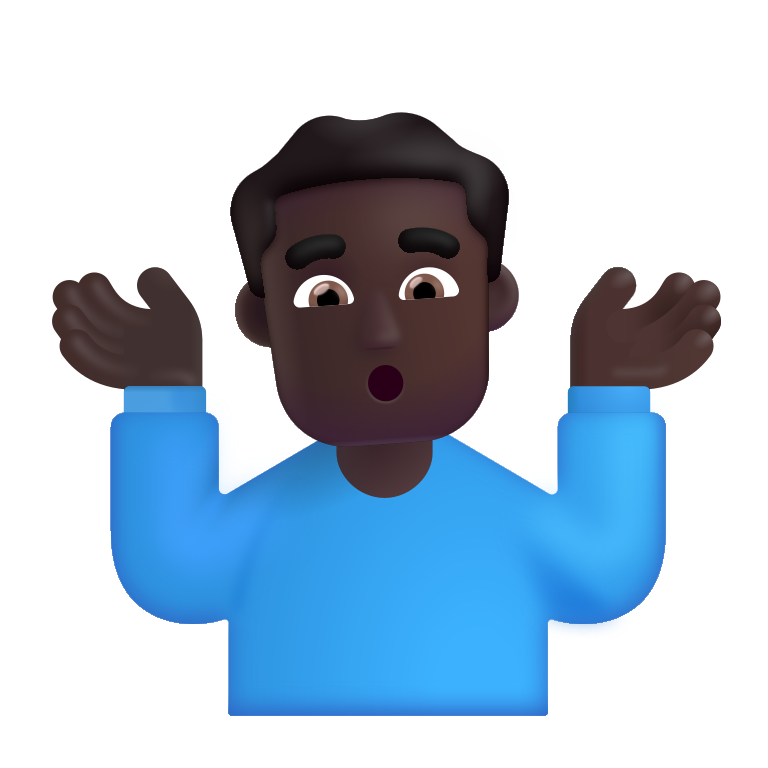
man shrugging color dark